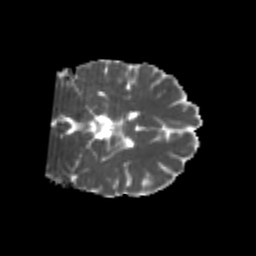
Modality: MD
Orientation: coronal
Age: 20
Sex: female
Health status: healthy
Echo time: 0.074 s